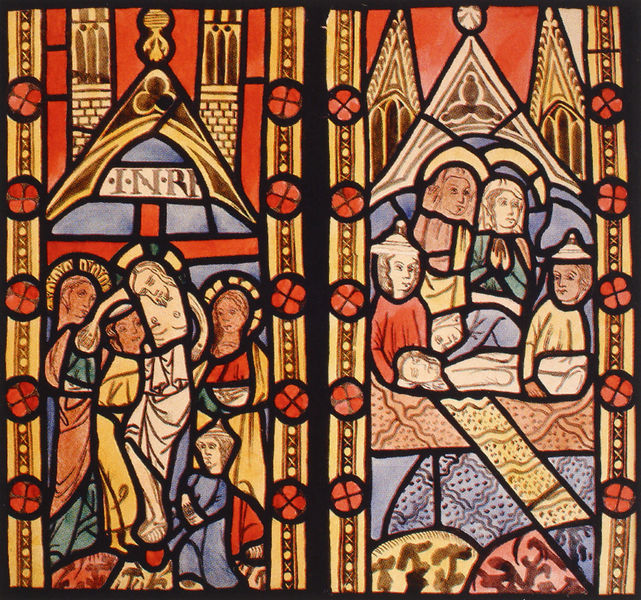
Titel: Christologischer Zyklus aus dem Altenberger Chorachsenfenster
Institution: Braunfels, Sammlung Schloss Solms-Braunfels
Schlagwörter: bunt, fenster, glas, dach, rot, ornament, johannes, leiche, tot, trauer, kirche, gotik, spitz, kreuz, dom, heiligenschein, christus, jesus, kreuzabnahme, kreuzigung, heilige, jünger, maria, grablegung, maßwerk, kirchenfenster, aufbahrung, inri, jesus am kreuz, katholik, typologie, antitypus